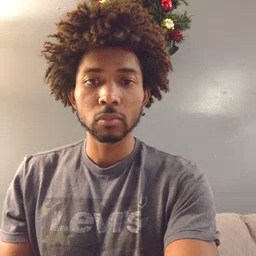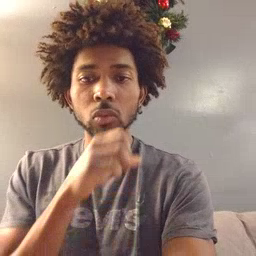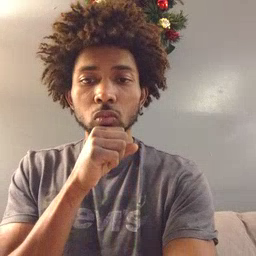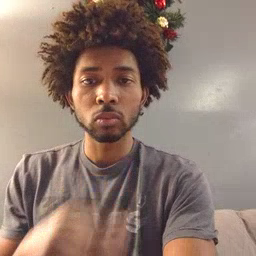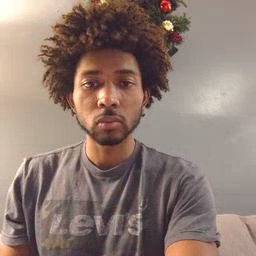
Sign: orange